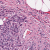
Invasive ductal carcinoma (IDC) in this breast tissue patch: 1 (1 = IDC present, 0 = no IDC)